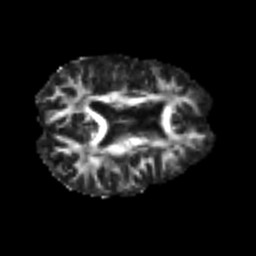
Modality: FA
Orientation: axial
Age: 68
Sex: female
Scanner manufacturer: siemens
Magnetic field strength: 3 T
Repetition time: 4.987 s
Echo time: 0.0792 s